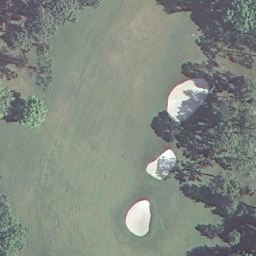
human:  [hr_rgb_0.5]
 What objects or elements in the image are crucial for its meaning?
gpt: golf course